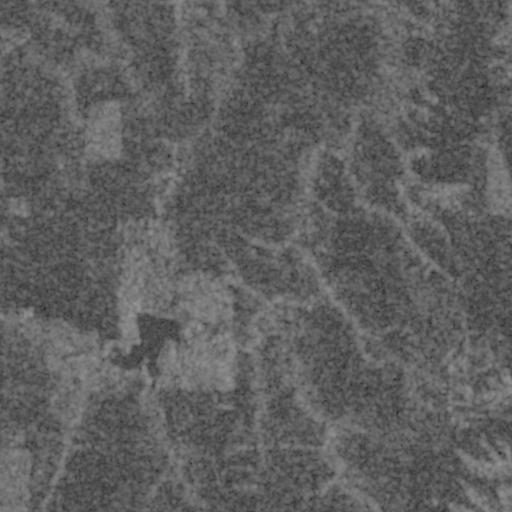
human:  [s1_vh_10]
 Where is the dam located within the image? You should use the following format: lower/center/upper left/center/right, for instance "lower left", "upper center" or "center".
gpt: The dam is located in the lower center of the image.
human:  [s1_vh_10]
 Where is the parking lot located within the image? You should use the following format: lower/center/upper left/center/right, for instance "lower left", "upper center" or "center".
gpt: The parking lot is located in the center left of the image.
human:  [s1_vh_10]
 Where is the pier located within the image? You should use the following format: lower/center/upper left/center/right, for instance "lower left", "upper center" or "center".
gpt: The pier is located in the lower center of the image.
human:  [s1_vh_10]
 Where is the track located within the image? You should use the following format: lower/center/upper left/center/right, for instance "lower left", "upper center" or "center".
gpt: There is no track in the image.

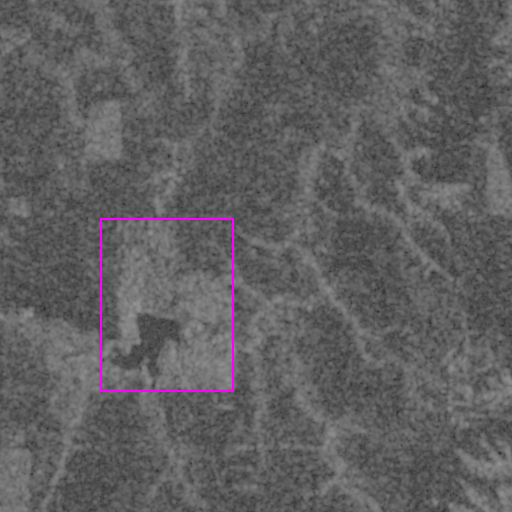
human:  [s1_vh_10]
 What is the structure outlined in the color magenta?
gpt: The structure outlined in magenta is a park.
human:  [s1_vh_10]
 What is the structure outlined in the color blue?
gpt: There is no blue outline.